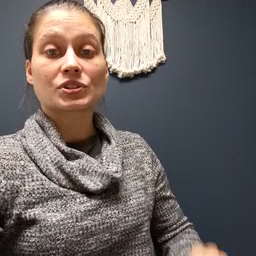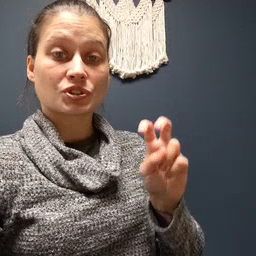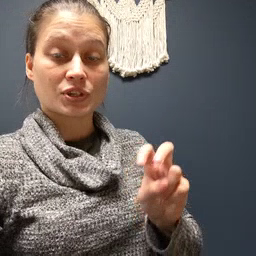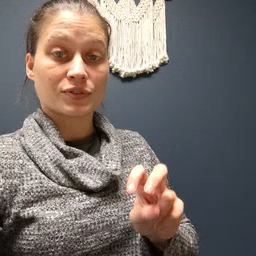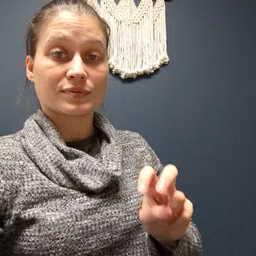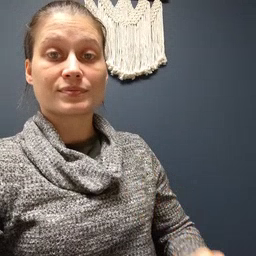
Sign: chair